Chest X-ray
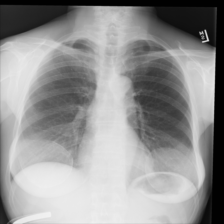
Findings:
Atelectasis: negative
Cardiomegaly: negative
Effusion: negative
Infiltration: negative
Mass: negative
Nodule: negative
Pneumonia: negative
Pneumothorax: negative
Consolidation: negative
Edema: negative
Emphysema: negative
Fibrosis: negative
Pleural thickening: negative
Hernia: negative